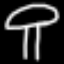
Label: mushroom